Question: I have horizontally stacked divs using the following code below:
'''
.basic {
width:100px;
position:relative;
display:inline-block;
border: 1px solid red;
text-align:center;
margin:0;
padding:0;
}
#container {
white-space: nowrap;
border: 1px solid black;
width:300px;
overflow:auto;
}
'''
The 'container' has 'white-space:nowrap' for stacking it's children horizontally. However, the horizontal children have spaces to their right. Here's a <URL>. Inspecting box layout there doesn't seem to be any margin/padding. But just some mysterious 'dark matter' pushing it out :P
The queer thing is that the same code is used at different places in my application but this anomaly shows up in one place as shown in the image below:

Don't worry about the garbled text on the top. I haven't rotated the div 90 degrees CCW as yet :)
However, pay attention to the bottom part of the image. The textbox divs are stuck to each other whereas the ones on the top aren't. They use the same CSS as above, but differ in structure. The top Div has two floats which are cleared by the div with the arrow towards the bottom. So no 'uncleared' floats there. Rather than posting the entire HTML/CSS I recreated the problem in the fiddle.
What I fail to understand is that even after having 0 margin/padding and 'display:inline-block' for the child divs why is there still some space? I'm sure this has been asked quite a few times here but why would this happen once and not in another place? Besides, how best to 'fix it'??
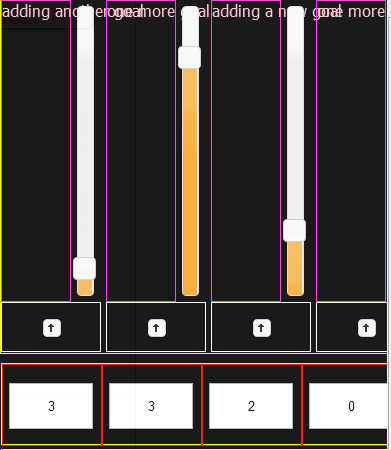
Answer: 'display: inline-block' places a margin to the right if there exists a whitespace between the current and the next element. This space is calculated as a product of 4px and the current font-size in 'em's. Notice the difference between the first and second rows in this fiddle: <URL>
In your case, this can be controlled simply by setting 'margin-right: -4px' since you haven't changed the 'font-size'.
More here: <URL>
Also, it is good practice to give your elements 'box-sizing: border-box' if you haven't already. It will contain the 'padding' and border-widths within the blocks so it wont interfere with the layout.
To read: <URL>